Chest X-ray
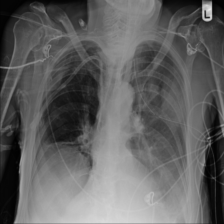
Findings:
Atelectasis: negative
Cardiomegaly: negative
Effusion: positive
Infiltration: negative
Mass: positive
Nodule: negative
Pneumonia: negative
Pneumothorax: negative
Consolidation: negative
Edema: negative
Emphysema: negative
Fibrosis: negative
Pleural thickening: negative
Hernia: negative